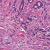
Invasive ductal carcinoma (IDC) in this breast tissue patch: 1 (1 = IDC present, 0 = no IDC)